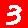
Digit: 3